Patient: sex M, age 48
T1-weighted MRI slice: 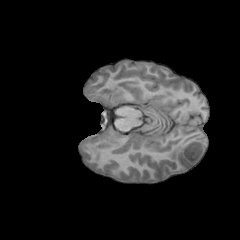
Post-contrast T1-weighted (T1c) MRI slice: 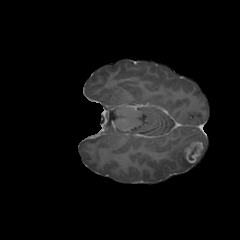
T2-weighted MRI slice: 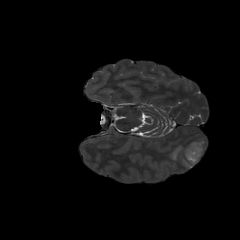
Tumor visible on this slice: yes
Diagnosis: Glioblastoma, IDH-wildtype
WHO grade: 4